Question: Is it possible to create drawable from xml like on the picture? The first rectangle contains a second rectangle.
If yes, please explain to me how.

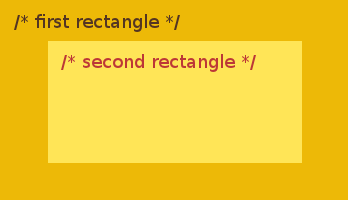
Answer: If you want simple rectangles you could use a <URL> with two shapes as content:
'''
<?xml version="1.0" encoding="utf-8"?>
<layer-list xmlns:android="http://schemas.android.com/apk/res/android">
<item>
<shape android:shape="rectangle">
<solid android:color="#a1a1a1" />
</shape>
</item>
<item android:top="5dp" android:right="5dp" android:bottom="5dp"
android:left="5dp">
<shape android:shape="rectangle">
<solid android:color="#f1f1f1" />
</shape>
</item>
</layer-list>
'''